Field crop: maize
Growth stage: 2
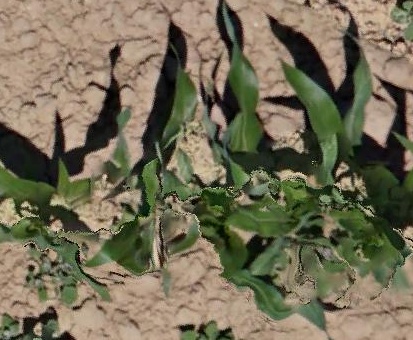
Species: maize